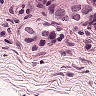
Metastatic tissue present: yes